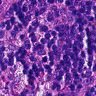
Metastatic tissue present: no